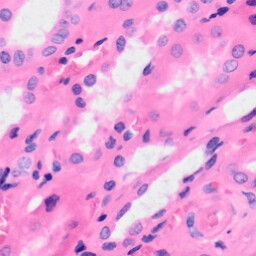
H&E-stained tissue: Kidney